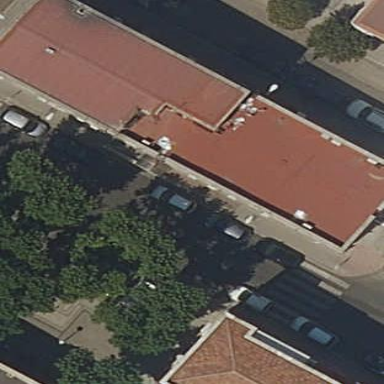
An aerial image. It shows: Police building.